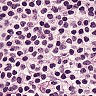
Metastatic tissue present: no